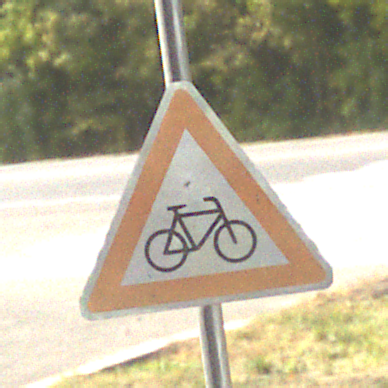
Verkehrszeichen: RadverkehrLinks
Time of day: MorningAfternoon
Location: Outdoor (Suburban)
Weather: Clear
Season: NotSpecified
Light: Natural